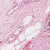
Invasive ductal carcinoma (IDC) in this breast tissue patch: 0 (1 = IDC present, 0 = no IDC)